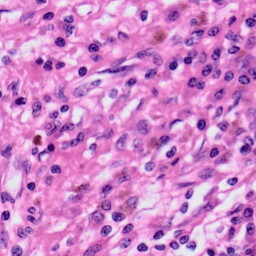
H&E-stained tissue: Skin